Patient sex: M
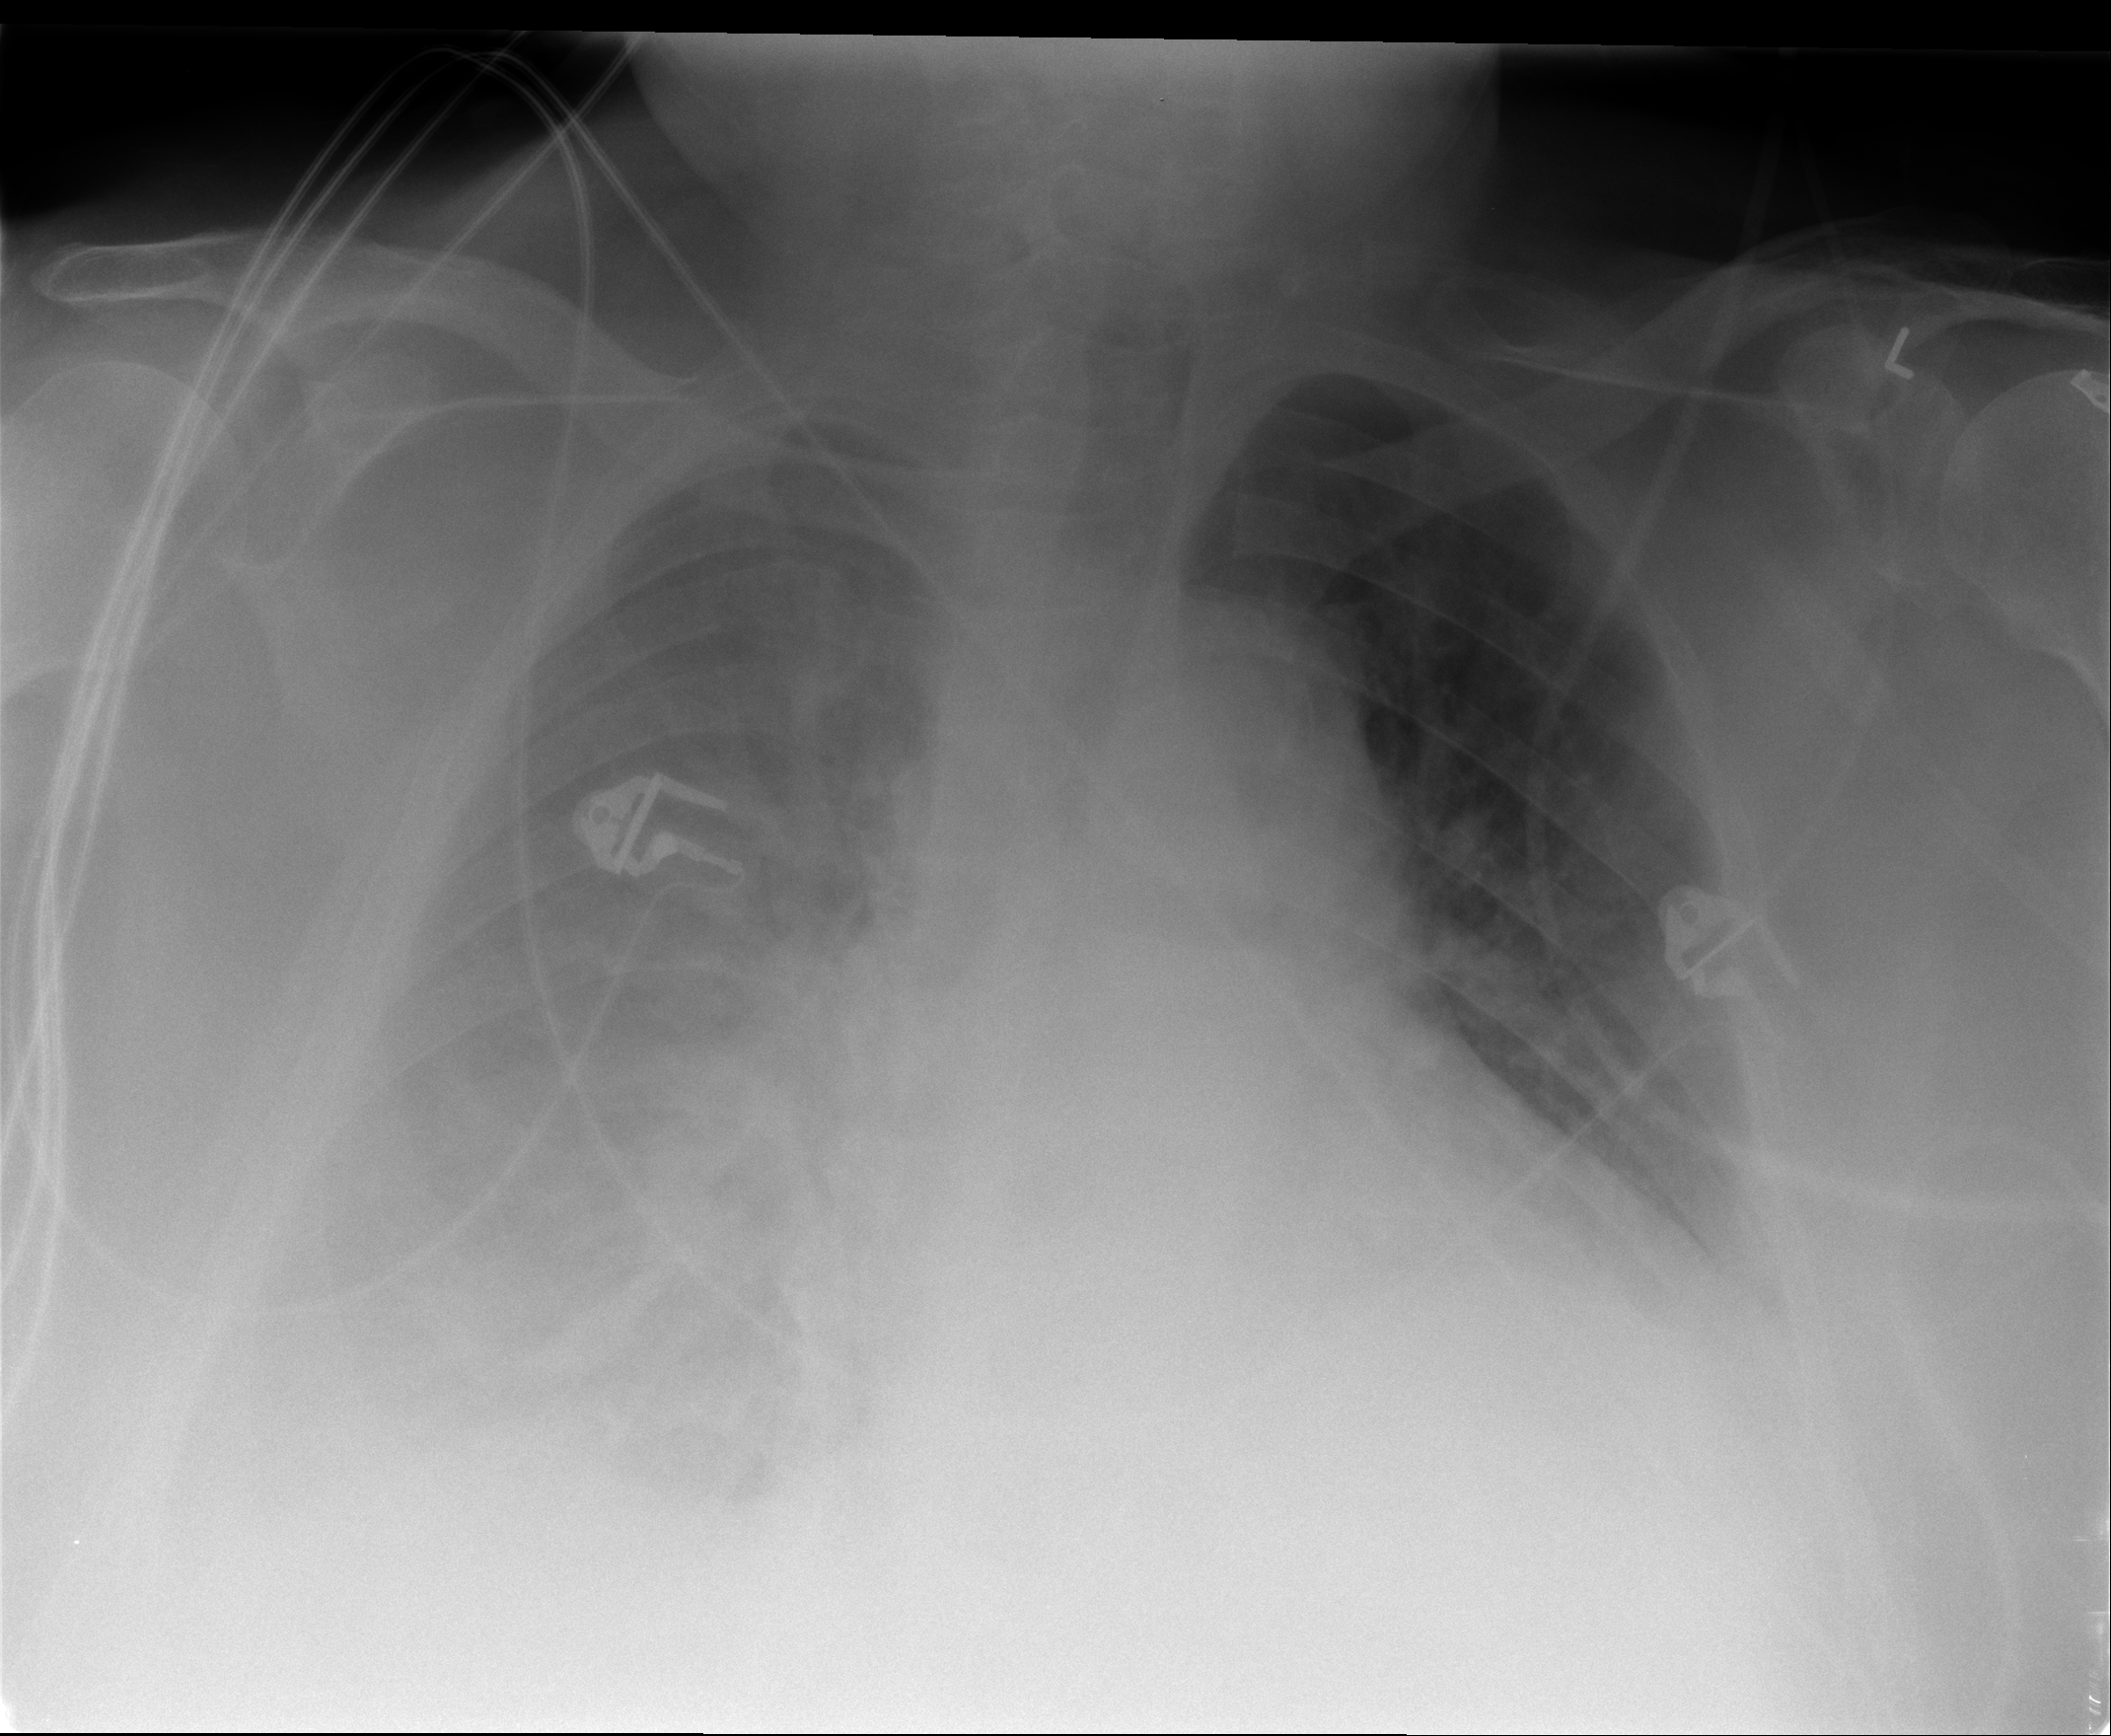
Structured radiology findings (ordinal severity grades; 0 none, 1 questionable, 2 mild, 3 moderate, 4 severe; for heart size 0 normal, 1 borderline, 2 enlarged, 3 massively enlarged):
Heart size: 1
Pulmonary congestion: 0
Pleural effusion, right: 3
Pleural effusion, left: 1
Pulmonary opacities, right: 1
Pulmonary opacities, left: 0
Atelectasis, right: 2
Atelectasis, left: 2